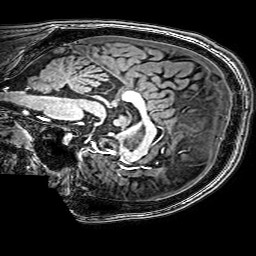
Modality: T1w
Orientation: sagittal
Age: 19
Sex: male
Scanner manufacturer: philips
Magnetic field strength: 3 T
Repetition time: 0.009 s
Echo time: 0.0035 s